Interaction volume radius: 5 \u00c5
Interaction volume height: 40 \u00c5
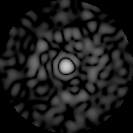
Disorder parameter: 0.8311